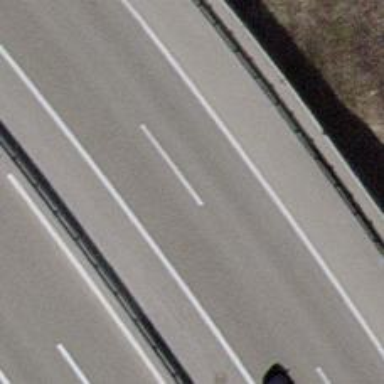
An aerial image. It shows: Motorway bridge with asphalt surface.